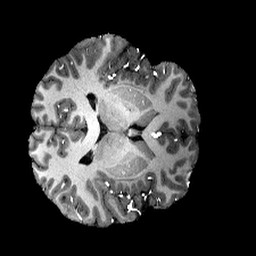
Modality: T1w
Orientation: axial
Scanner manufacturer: siemens
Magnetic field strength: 6.98 T
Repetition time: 3.1 s
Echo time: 0.00356 s